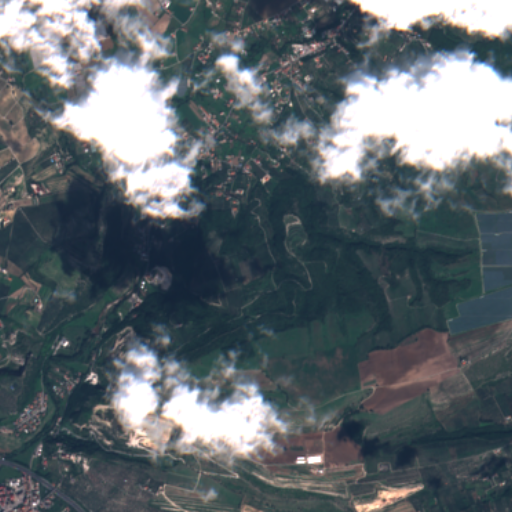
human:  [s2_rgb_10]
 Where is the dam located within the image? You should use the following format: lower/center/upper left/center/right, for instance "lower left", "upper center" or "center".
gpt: The dam is located in the center left of the image.
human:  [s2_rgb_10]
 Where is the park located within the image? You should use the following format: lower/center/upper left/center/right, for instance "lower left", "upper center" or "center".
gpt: The park is located in the lower left of the image.
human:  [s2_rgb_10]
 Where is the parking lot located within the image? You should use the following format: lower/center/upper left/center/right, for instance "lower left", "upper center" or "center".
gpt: The parking lot is located in the lower left of the image.
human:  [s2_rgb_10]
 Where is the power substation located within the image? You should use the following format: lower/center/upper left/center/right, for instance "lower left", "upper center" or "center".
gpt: The power substation is located in the upper left of the image.
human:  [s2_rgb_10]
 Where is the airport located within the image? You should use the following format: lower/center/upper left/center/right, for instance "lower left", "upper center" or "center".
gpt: There is no airport in the image.